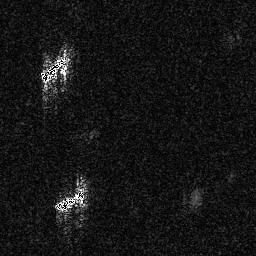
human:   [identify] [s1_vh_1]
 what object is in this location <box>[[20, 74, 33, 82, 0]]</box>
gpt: <ref>1 medium ship at the bottom left</ref>

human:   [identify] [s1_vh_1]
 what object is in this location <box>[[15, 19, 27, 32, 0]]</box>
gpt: <ref>1 medium ship at the top left</ref>